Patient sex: F
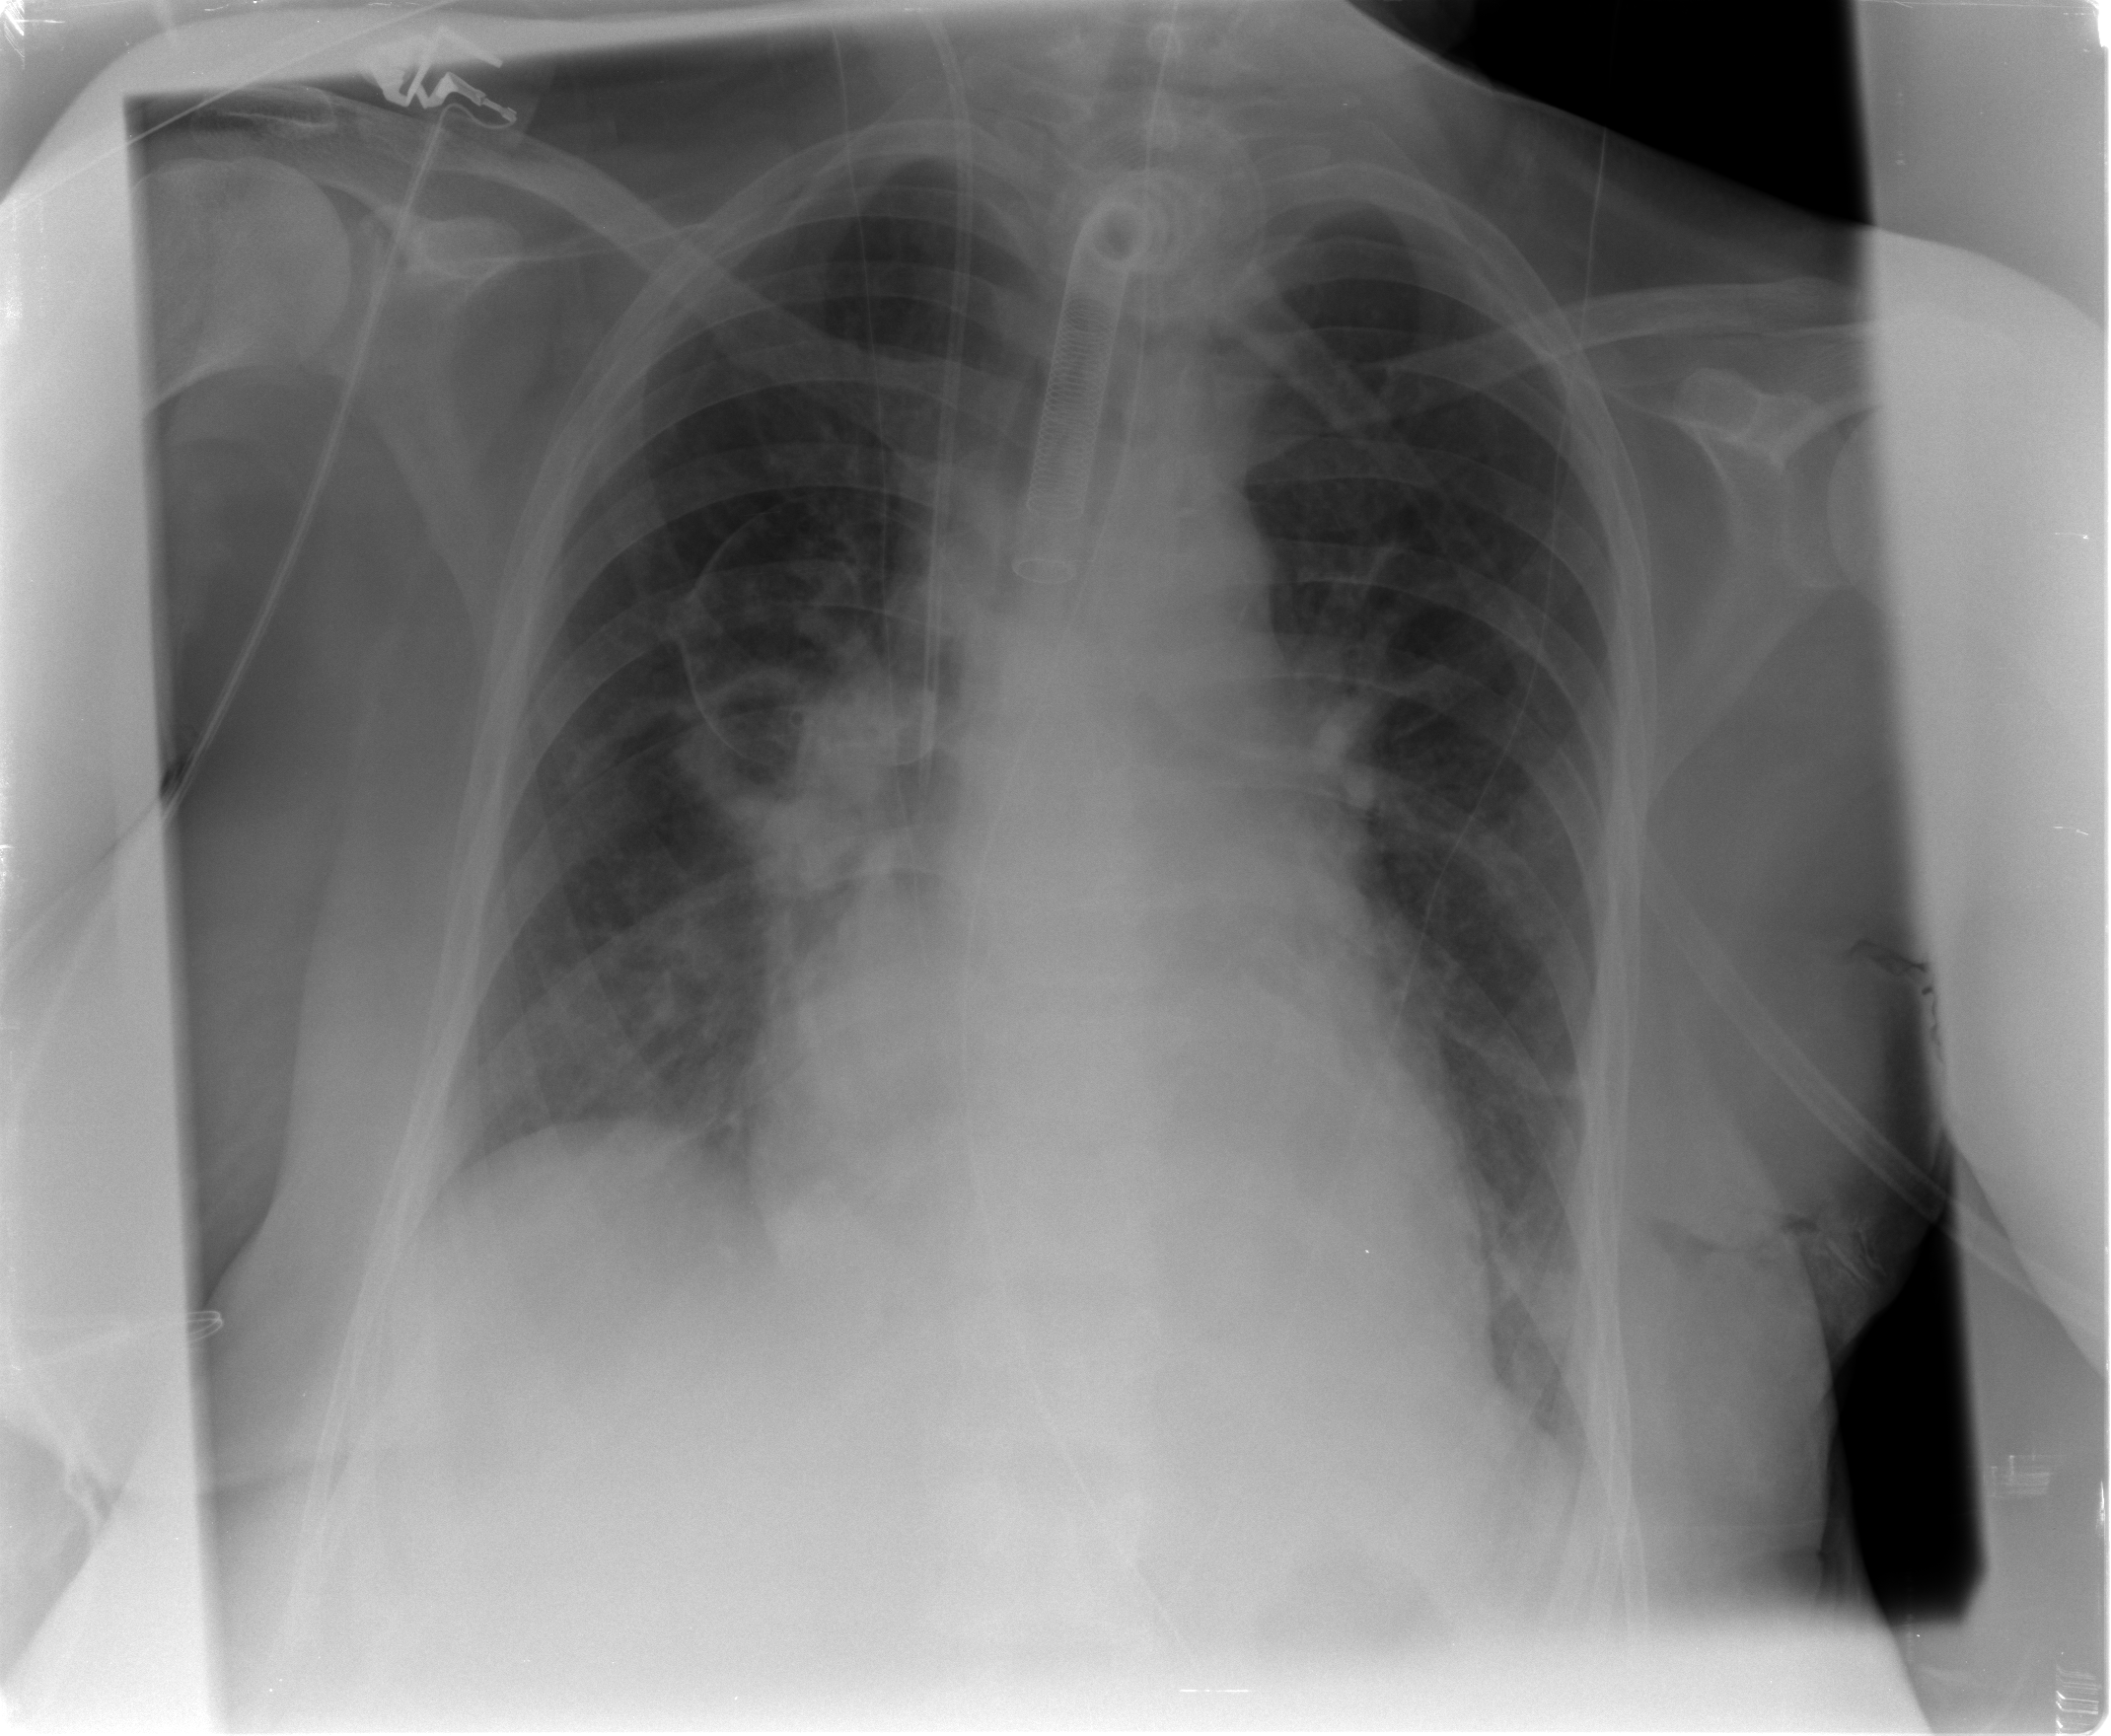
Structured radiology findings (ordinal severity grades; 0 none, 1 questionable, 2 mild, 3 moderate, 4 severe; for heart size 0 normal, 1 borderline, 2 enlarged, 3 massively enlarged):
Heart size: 0
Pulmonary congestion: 2
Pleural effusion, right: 0
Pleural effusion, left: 0
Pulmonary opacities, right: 1
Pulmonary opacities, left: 0
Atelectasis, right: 2
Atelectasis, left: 2